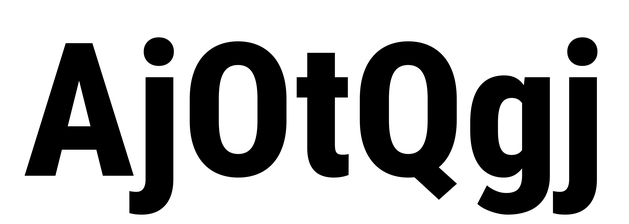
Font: Roboto_Condensed_ExtraBold